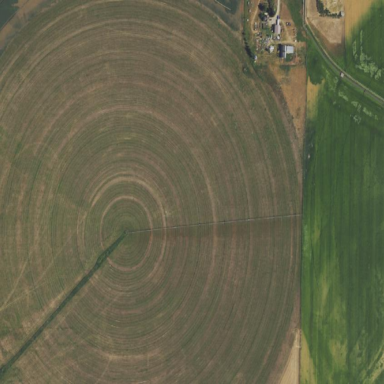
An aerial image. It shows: Farmland with pivot irrigation system.